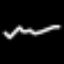
Label: squiggle